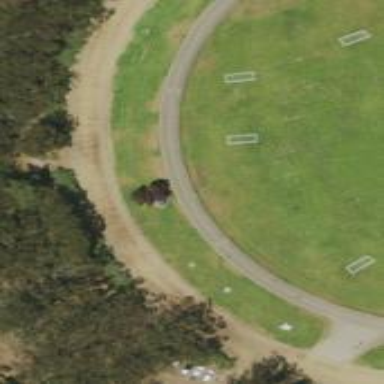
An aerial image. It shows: The Polo Field Cycling Track is path with asphalt surface for cycling.